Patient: sex F, age 55
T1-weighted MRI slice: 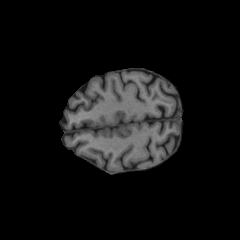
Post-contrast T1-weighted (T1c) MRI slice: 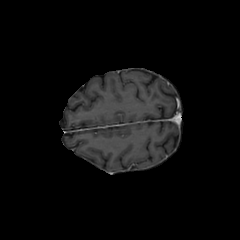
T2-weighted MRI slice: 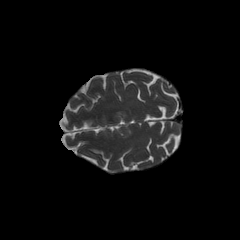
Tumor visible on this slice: no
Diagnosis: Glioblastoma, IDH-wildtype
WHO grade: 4